Question: The plan was to calculate the slope between the two points(character and cursor), convert it to an angle to the horizontal, and depending on that angle, switch to a specific character sprite so that it appears to be pointing at the cursor(example: 0-30 degrees, one sprite. 30-60 degrees, another sprite. 60-90 another, etc). The problem I encountered afterward was that the slopes could mirror each other in a way.
I realized the (now seemingly obvious) problem was that having the character at point A and the cursor at point B would have the same slope/angle as the character point B and the cursor at point A. It had no way of knowing the direction to point.

I'm at a loss as to what to do from here. The simplest solution would be to have it so that the direction of the player wouldn't be found out through this way(whether it's facing right or left), but through the arrow keys, but I'm saving that as a last resort as it would cause problems with quickly aiming.
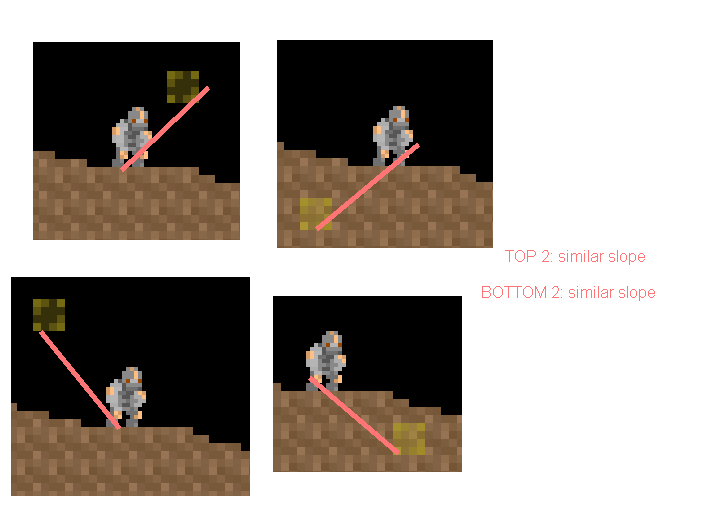
Answer: '''
double deltaX = point1.x - point2.x;
double deltaY = point1.y - point2.y;
double angleInRadians = java.lang.Math.atan2(deltaX, deltaY);
double length = java.lang.Math.sqrt(deltaX * deltaX + deltaY * deltaY);
'''